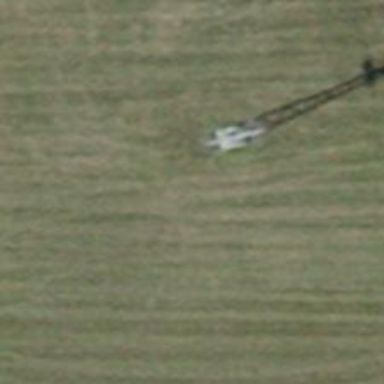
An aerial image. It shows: Pylon for aerialway.